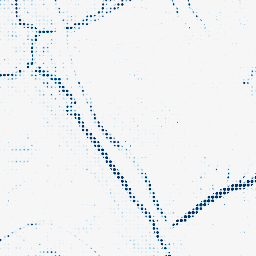
Category: morphological
Decomposition family: morphological_ellipse
Decomposition parameters: operation: closing
width: 10
height: 5
Upsampling method: sinc_blackman
Upsampling parameters: scale: 8
kernel_size: 4
Upsampling scale: 8